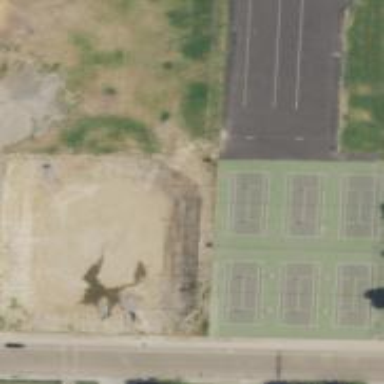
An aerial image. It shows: Tennis court on pitch designated for leisure land.